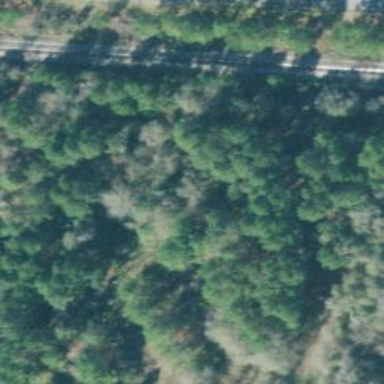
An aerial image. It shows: Abandoned railway spur for lumber freight services.